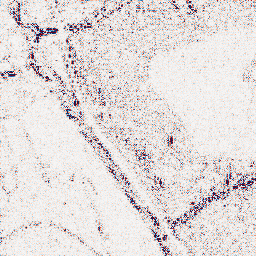
Category: wavelet
Decomposition family: wavelet_reverse_biorthogonal
Decomposition parameters: wavelet: rbio5.5
level: 1
Upsampling method: cubic_catmull_rom
Upsampling parameters: scale: 2
Upsampling scale: 2